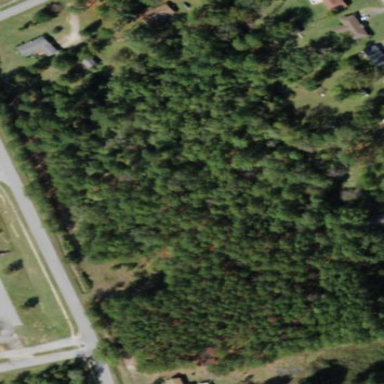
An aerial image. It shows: Evergreen forest land with needle-leaved trees.